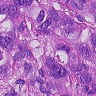
Metastatic tissue present: yes